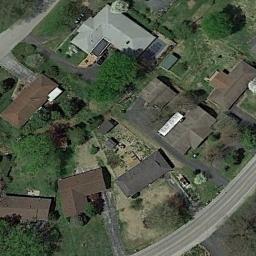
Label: medium_residential